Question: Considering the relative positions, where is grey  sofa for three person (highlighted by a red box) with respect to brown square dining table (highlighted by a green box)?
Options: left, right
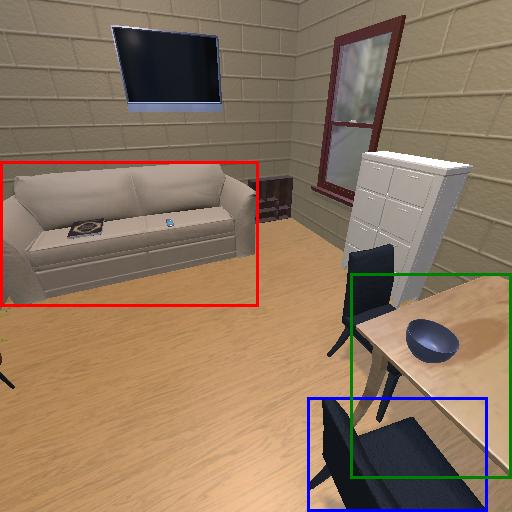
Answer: left